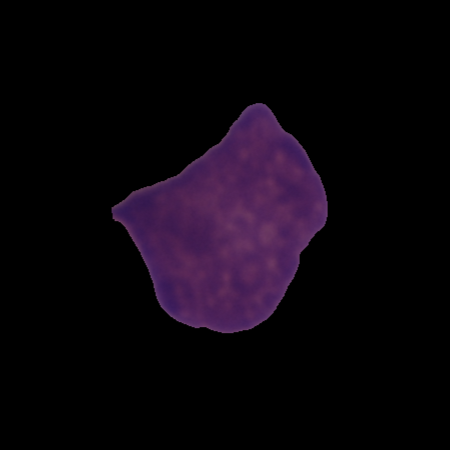
Label: healthy